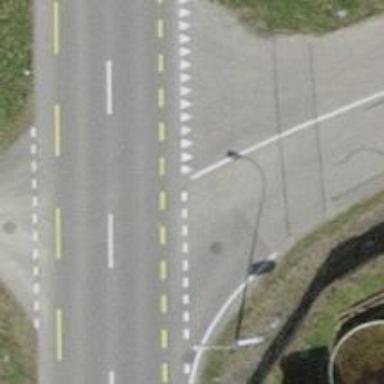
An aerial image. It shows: Road with "give way" sign.